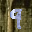
Label: 9